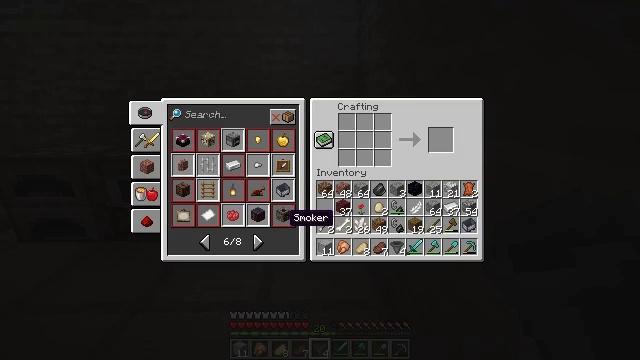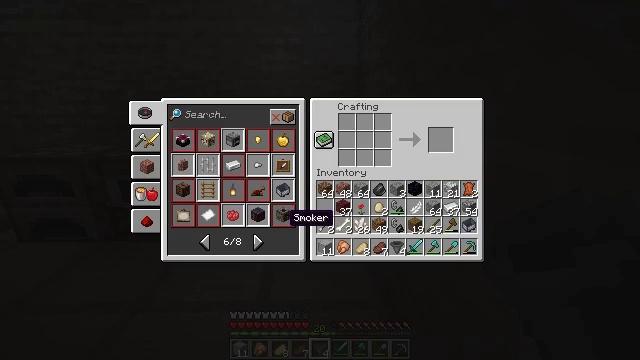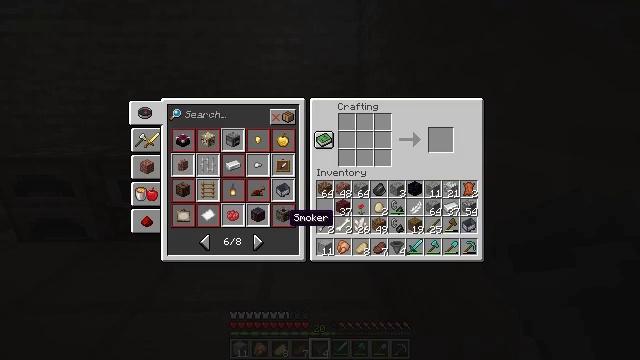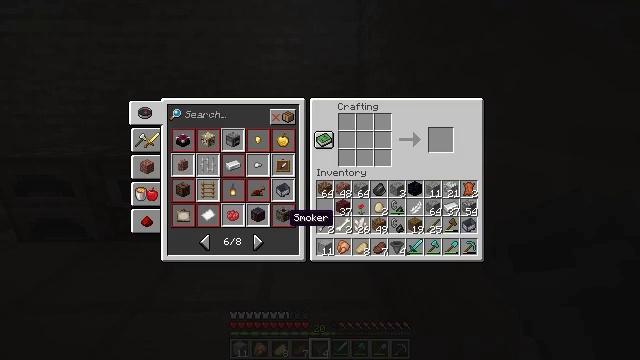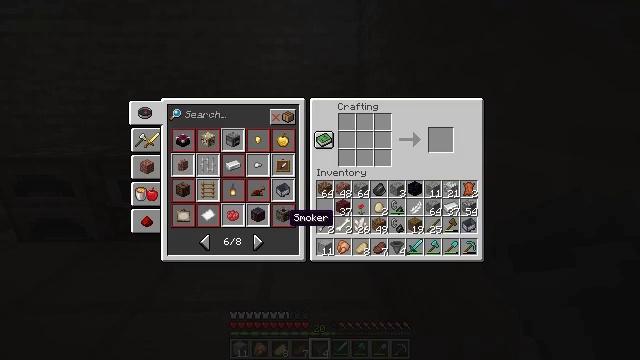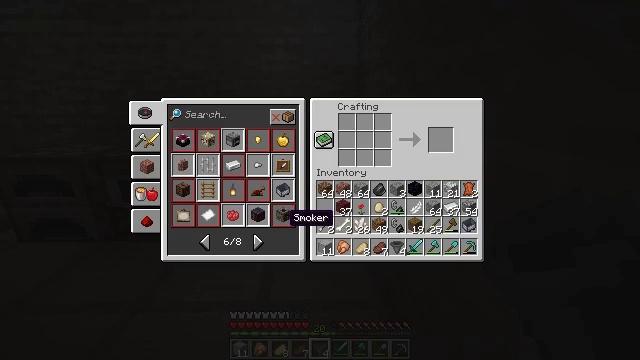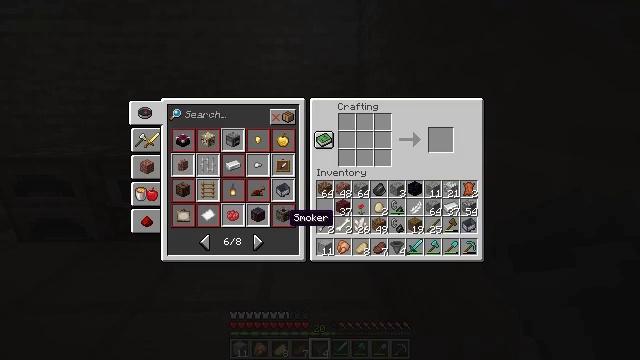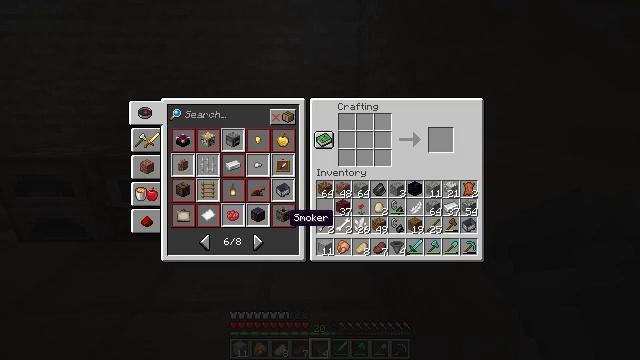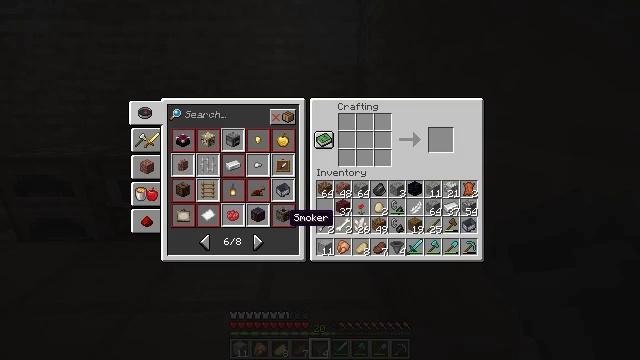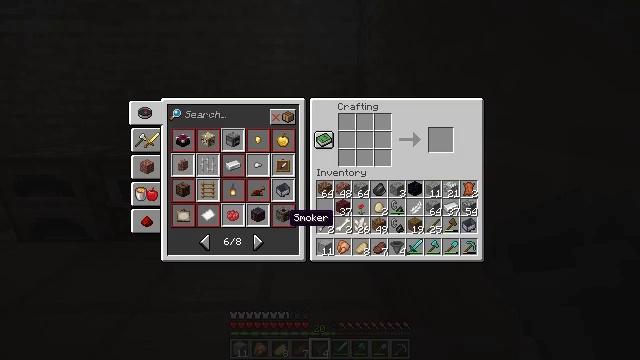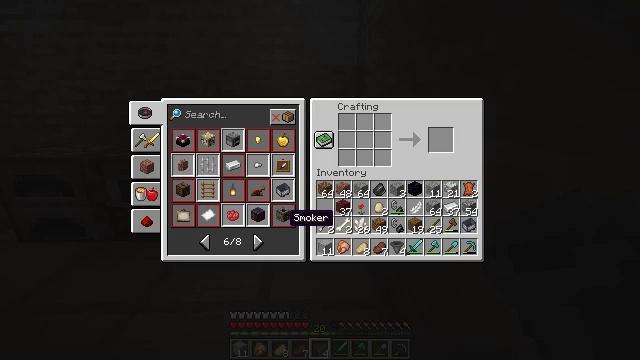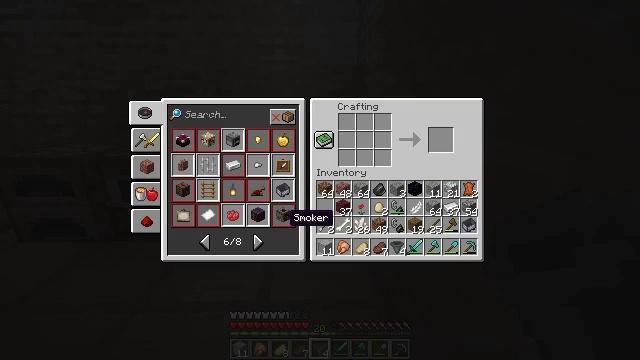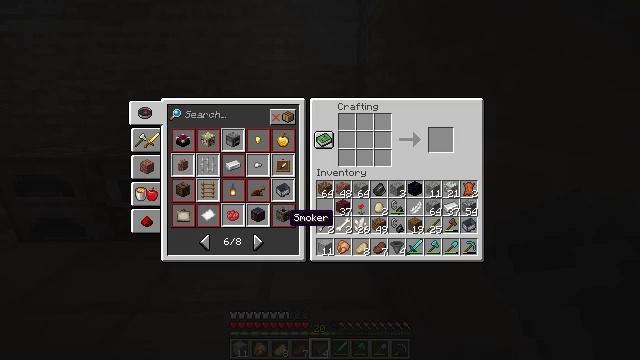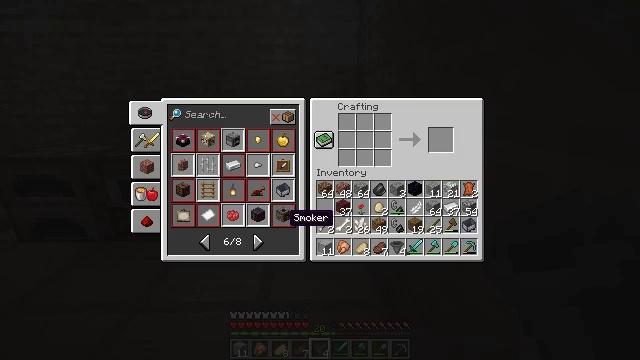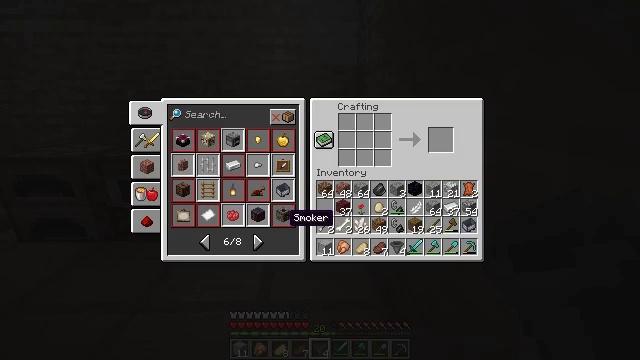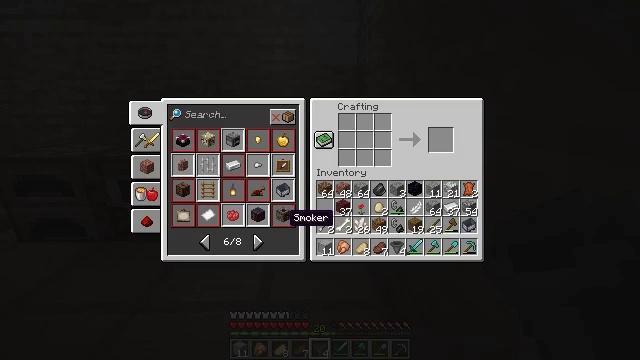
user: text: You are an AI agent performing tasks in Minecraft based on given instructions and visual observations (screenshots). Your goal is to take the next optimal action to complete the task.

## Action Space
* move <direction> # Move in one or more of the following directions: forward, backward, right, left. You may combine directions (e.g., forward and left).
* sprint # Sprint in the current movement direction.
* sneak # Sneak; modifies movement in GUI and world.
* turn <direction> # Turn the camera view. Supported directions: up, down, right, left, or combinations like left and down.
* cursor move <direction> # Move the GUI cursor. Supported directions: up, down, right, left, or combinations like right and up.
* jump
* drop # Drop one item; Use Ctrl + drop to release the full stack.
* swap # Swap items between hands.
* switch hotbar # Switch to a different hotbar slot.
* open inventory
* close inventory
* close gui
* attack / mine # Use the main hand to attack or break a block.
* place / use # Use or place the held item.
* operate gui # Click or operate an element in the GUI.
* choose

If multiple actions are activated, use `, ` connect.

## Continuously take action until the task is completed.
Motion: motion action
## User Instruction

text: Open the crafting table to craft a hopper minecart.
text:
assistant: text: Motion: no_op
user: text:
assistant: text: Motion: no_op
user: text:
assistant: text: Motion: no_op
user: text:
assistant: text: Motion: no_op
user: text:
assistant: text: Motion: no_op
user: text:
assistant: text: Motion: no_op
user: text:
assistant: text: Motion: no_op
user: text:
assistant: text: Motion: no_op
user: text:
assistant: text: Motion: no_op
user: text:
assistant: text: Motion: no_op
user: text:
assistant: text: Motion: no_op
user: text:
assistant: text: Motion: no_op
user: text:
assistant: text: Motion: no_op
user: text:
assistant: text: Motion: no_op
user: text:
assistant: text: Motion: no_op
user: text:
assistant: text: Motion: no_op
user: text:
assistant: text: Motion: no_op
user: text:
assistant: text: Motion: no_op
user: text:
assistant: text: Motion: no_op
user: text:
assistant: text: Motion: no_op
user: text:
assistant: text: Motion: no_op
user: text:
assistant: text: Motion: no_op
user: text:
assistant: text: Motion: no_op
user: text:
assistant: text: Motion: no_op
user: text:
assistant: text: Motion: no_op
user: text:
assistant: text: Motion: no_op
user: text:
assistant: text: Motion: no_op
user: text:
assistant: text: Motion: no_op
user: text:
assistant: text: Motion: no_op
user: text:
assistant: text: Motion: no_op